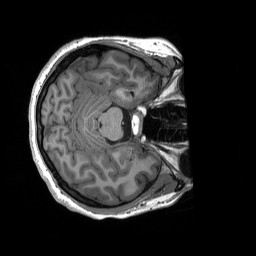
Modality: T1w
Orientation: axial
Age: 23
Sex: female
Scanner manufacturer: siemens
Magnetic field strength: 3 T
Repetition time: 2.53 s
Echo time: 0.00227 s